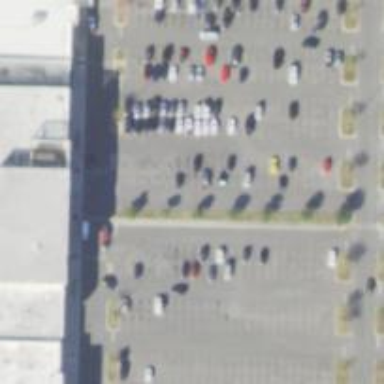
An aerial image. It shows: Parking space.